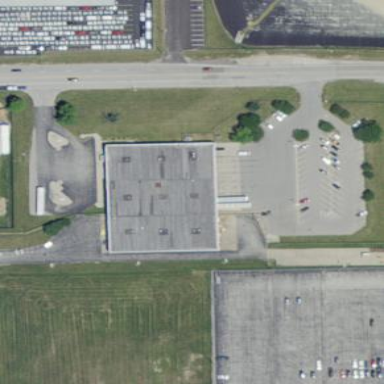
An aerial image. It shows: Post office building.